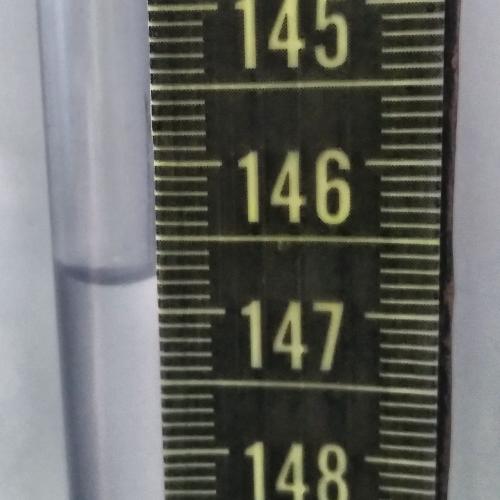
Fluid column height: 146.8 cm